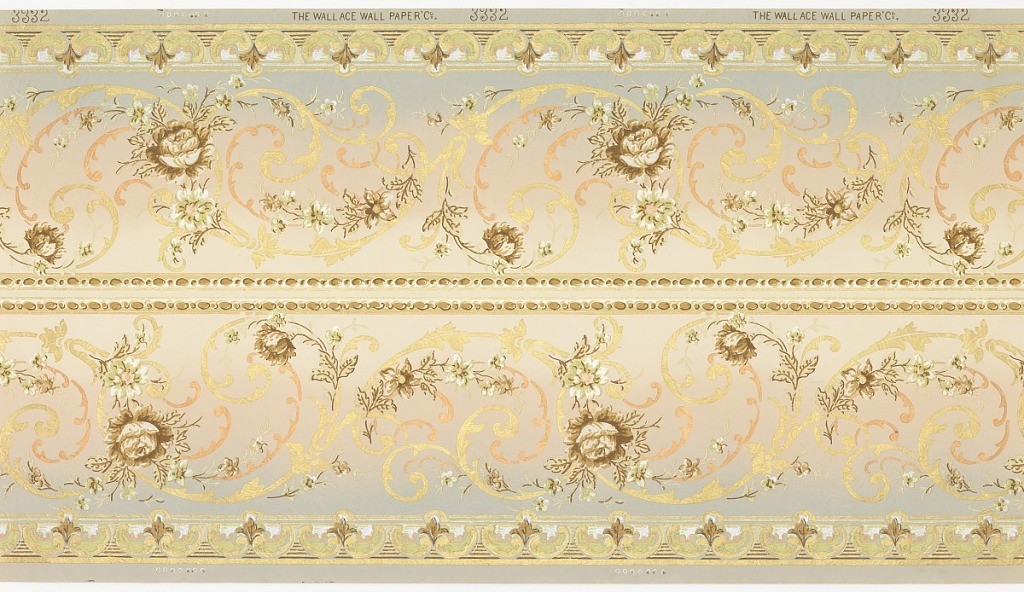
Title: Frieze
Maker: Wallace Wall-Paper Co., Cortland, New York
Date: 1905–1915
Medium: Machine-printed paper, textured, liquid mica
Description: Printed two borders across the width. Foliate rinceau printed in metallic gold and copper, interspersed with brown and white flowers. Narrow band of beading along top edge. Printed on background that shades from light tan to pink to blue.